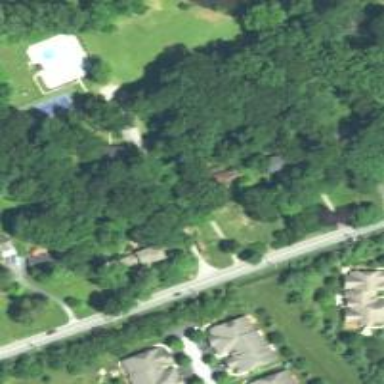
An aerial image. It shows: Driveway.